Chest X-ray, AP view. Patient: 56 years old, sex M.
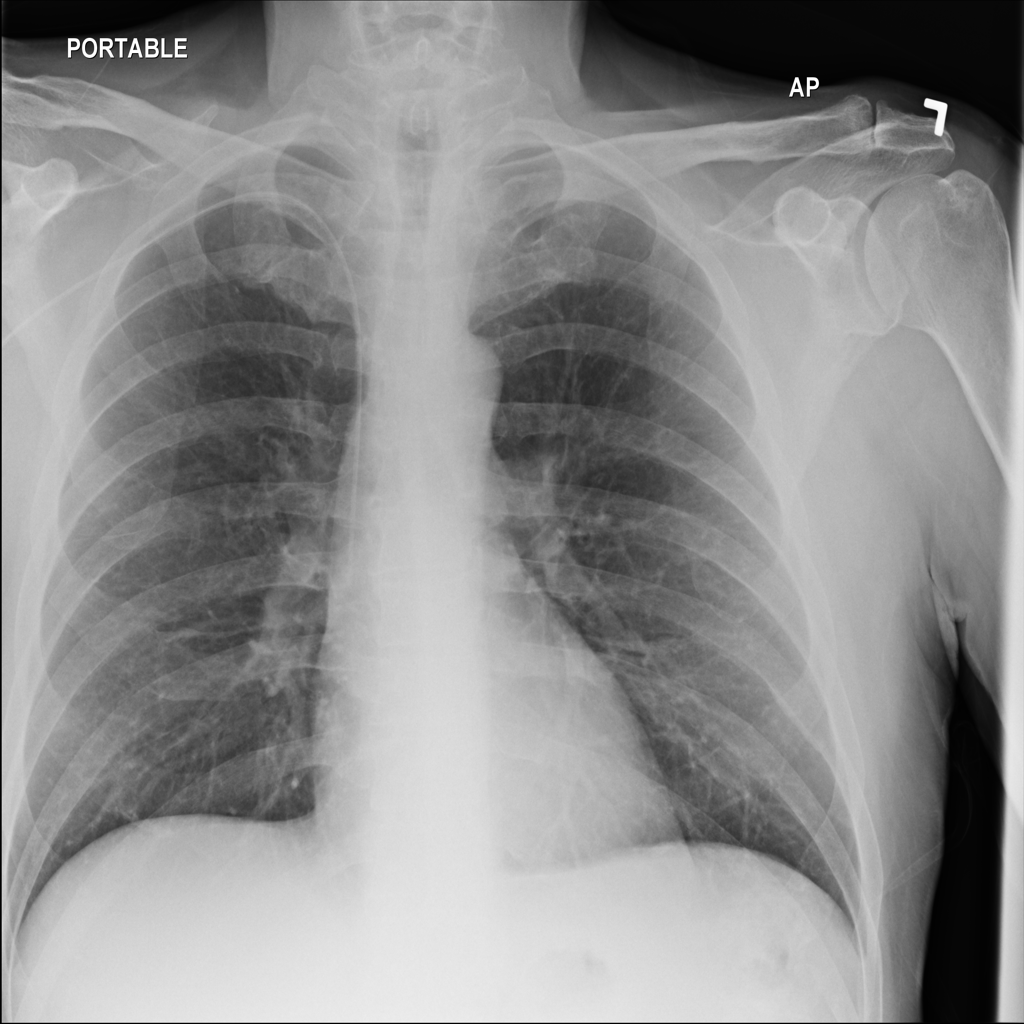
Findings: No Finding